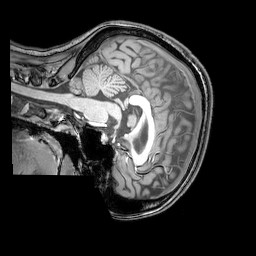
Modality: T1w
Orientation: sagittal
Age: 22
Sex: female
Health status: healthy
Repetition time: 0.081 s
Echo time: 0.037 s